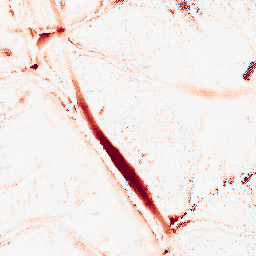
Category: morphological
Decomposition family: morphological
Decomposition parameters: operation: opening
size: 10
Upsampling method: regularized
Upsampling parameters: scale: 4
lambda_reg: 0.1
Upsampling scale: 4